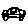
Label: car